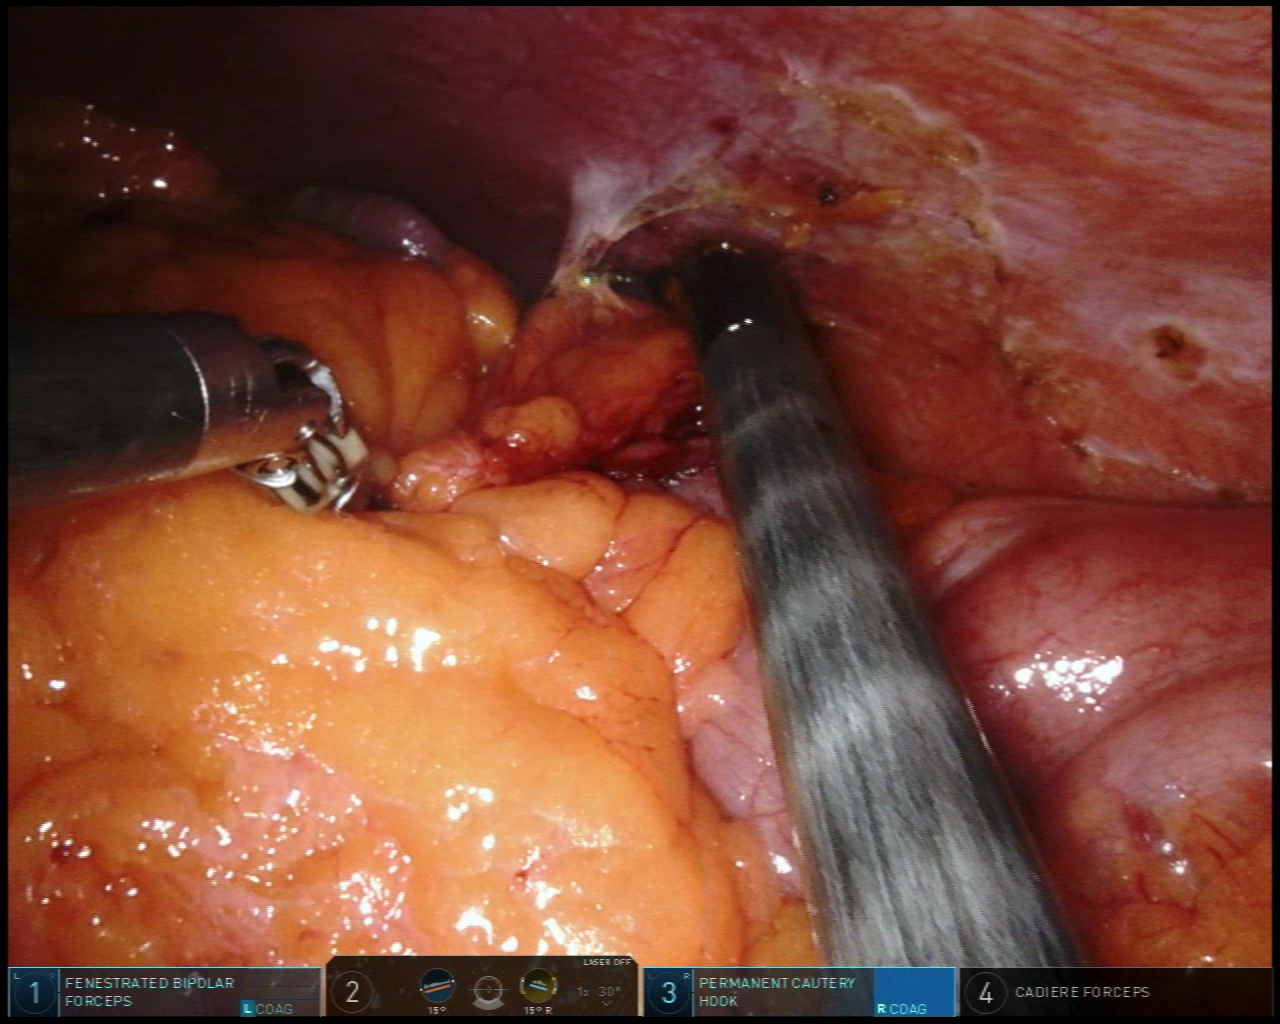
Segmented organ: spleen
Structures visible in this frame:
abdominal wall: yes
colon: yes
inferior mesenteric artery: no
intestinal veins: no
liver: no
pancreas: no
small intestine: no
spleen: yes
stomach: no
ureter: no
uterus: no
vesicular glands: no